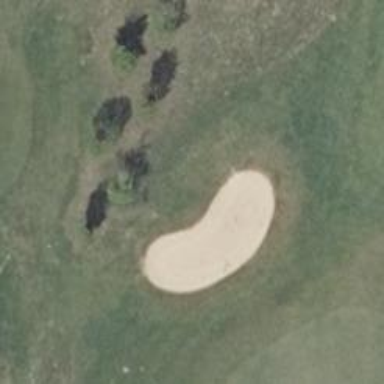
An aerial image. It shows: Golf bunker filled with natural sand.